Question: Hi everyone,
I'm stuck these days on some memory leaks. The app I'm making is working like that :
1 - Loads a file into memory
2 - Create a screen according to some values read on that file
3 - Display the view
Far from now everything is normal when I start the app and get the first screen. There is no leaks.
But when I want to load an other screen from the current view I got plenty of leaks from autoreleased objects. And I don't understand because when I load a new view from the current one the process is similar :
1 - Desctruction of the current view
2 - Loads a file into memory
3 - Create a screen according to some values read on that file
4 - Display the view
Here are some concrete example of what is leaking :
'''
-(NSString*)pathForApplicationName:(NSString*)appName
withImage:(NSString*)imagePath {
NSArray *searchPaths = NSSearchPathForDirectoriesInDomains(NSDocumentDirectory, NSUserDomainMask, YES);
NSString *documentPath = [searchPaths lastObject];
return [NSString stringWithFormat:@"%@/%@/assets/www/%@",documentPath,[self convertSpacesInDashes:appName],imagePath];
}
'''
The stringWithFormat:.. is leaking. An other example :
'''
-(UIColor*)convertHexColorToUIColor:(NSString*)hexColor {
if ([hexColor length] == 7) {
unsigned c = 0;
NSScanner *scanner = [NSScanner scannerWithString:hexColor];
[scanner setScanLocation:1];
[scanner scanHexInt:&c];
return [UIColor colorWithRed:((c>>16)&0xFF)/255.0
green:((c>>8)&0xFF)/255.0
blue:(:copyright:&0xFF)/255.0
alpha:1.];
}
else {
return nil;
}
}
'''
Same, colorWithRed:.. is leaking.
I've read apple's documentation regarding autoreleased objects. And I've even tried to recreate a new pool like that, without any success :
'''
-(UIView)myFonctionWhoGenerateScreens:
for () {
NSAutoreleasePool *subPool = [[NSAutoreleasePool alloc] init];
// There are all of the autoreleased method calls that are leaking...
[subPool drain];
}
}
'''
I think I am missing something. Does anyone has an idea?
Leak backtrace
Thanks a lot.
Edit :
Here is how the return of the leaking function is handled in applyPropertyName:withPropertyType:onComponent:withValue:forStyling method :
'''
else if ([propertyType isEqualToString:@"AB_IMAGE"]) {
UIImage *image = [UIImage imageWithContentsOfFile:[self pathForApplicationName:applicationName
withImage:value]];
@try {
[component setValue:image
forKey:propertyName];
}
@catch (NSException *exception) {
#if DEBUG_CONTROLLER
NSLog(@" %@ Not key-value compliant for <%@,%@>",component,propertyName,image);
#endif
}
}
'''
Edit 2 :
Here is the complete back trace <URL>
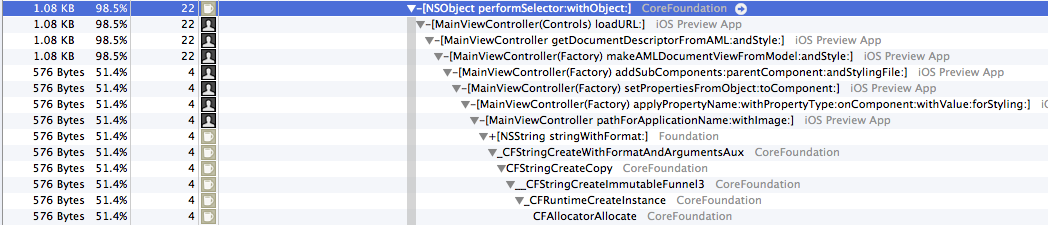
Answer: Looking at your Leak document, and picking the '[NSString stringWithFormat]' object at address 0xdec95c0 as an example, it shows balanced retain count operations for the Foundation, ImageIO, and CoreGraphics use of the object but 'ABTwoImageItemImageLeftComponent' is still holding an unreleased reference.
'''
0 0xdec95c0 CFString (immutable) Malloc 1 00:39.994.343 144 Foundation +[NSString stringWithFormat:]
1 0xdec95c0 CFString (immutable) Autorelease <null> 00:39.994.376 0 Foundation +[NSString stringWithFormat:]
2 0xdec95c0 CFString (immutable) CFRetain 2 00:39.994.397 0 iOS Preview App -[ABTwoImageItemImageLeftComponent setSrcProperty:]
3 0xdec95c0 CFString (immutable) CFRetain 3 00:39.996.231 0 ImageIO CGImageReadCreateWithFile
4 0xdec95c0 CFString (immutable) CFRetain 4 00:39.998.012 0 CoreGraphics CGPropertiesSetProperty
5 0xdec95c0 CFString (immutable) CFRelease 3 00:40.362.865 0 Foundation -[NSAutoreleasePool release]
6 0xdec95c0 CFString (immutable) CFRelease 2 01:14.892.330 0 CoreGraphics CGPropertiesRelease
7 0xdec95c0 CFString (immutable) CFRelease 1 01:14.892.921 0 ImageIO releaseInfoJPEG
'''